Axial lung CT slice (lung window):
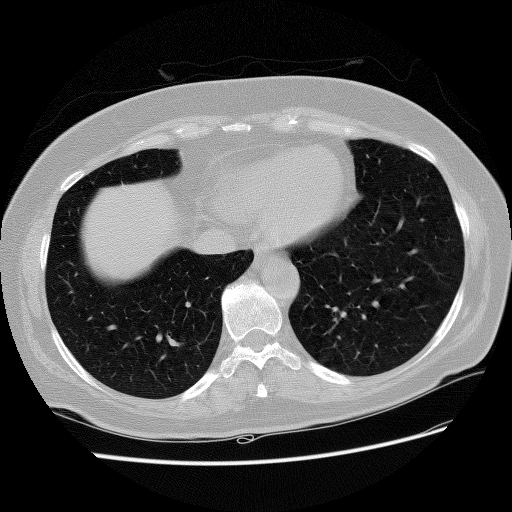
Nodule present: no